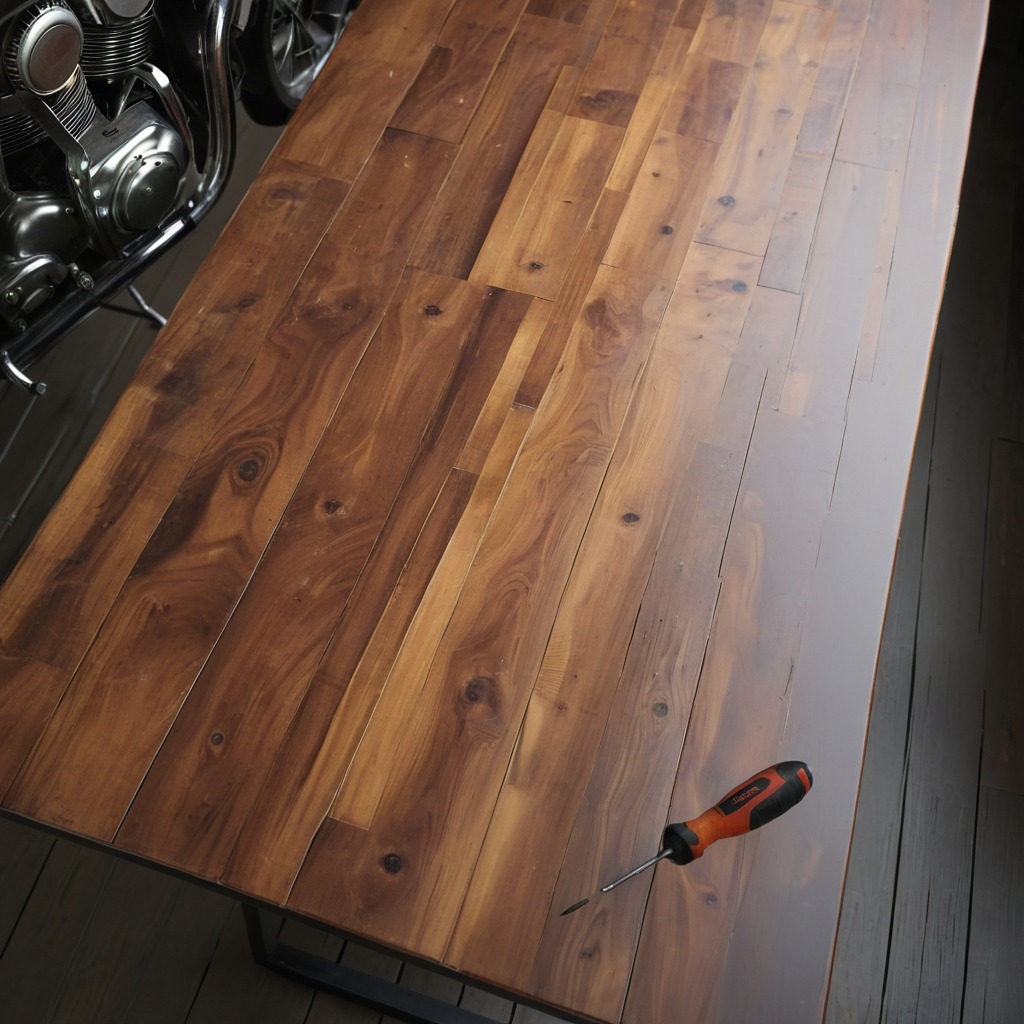
A screwdriver lies on the oil-spilled wooden table in a vintage motorcycle garage.